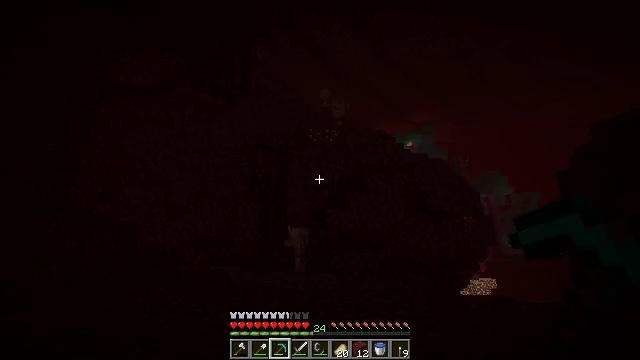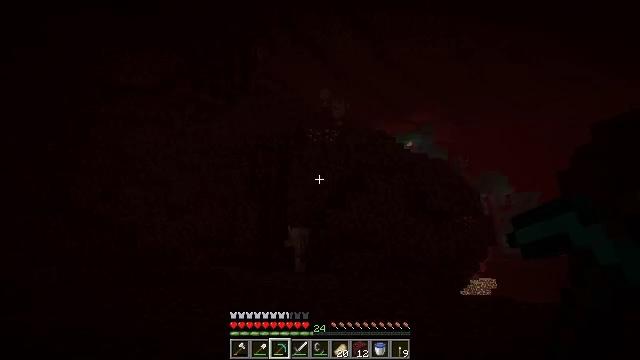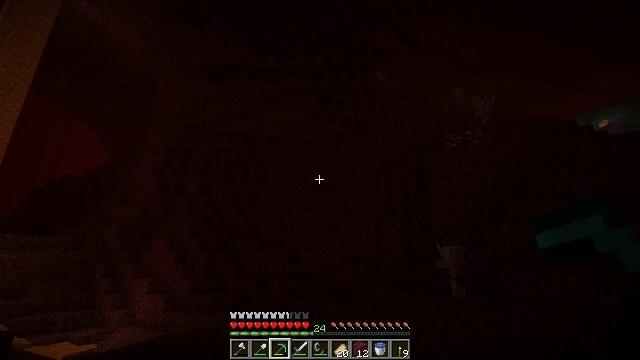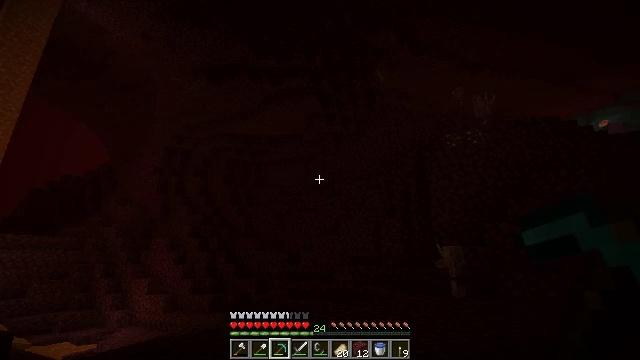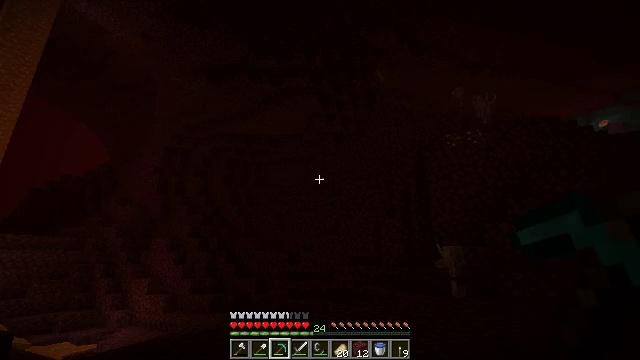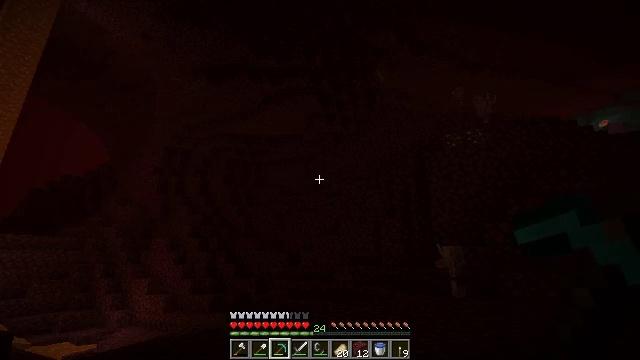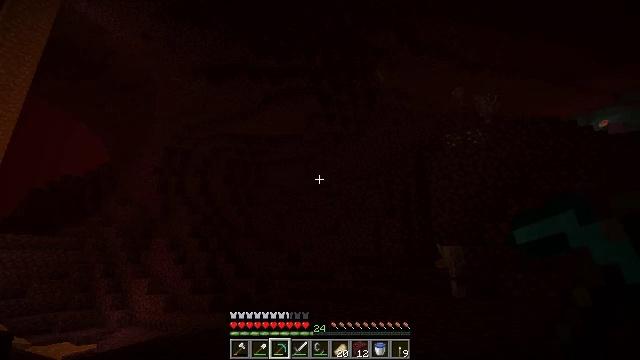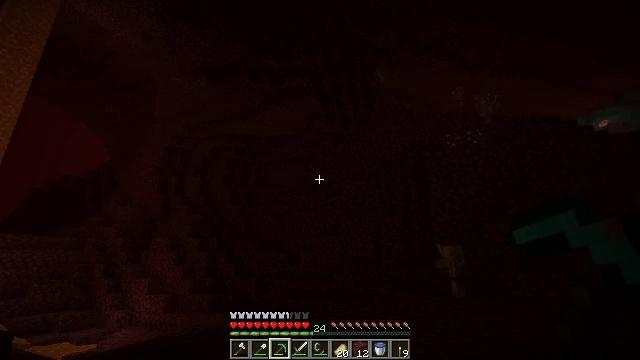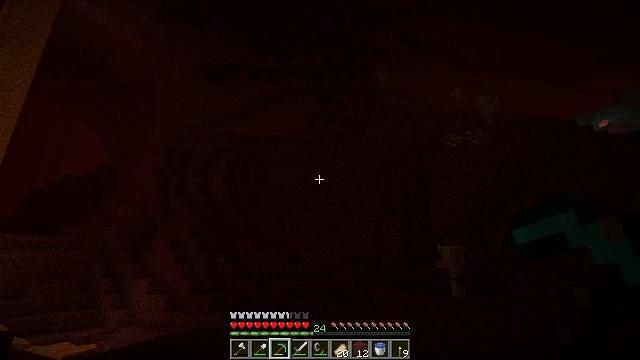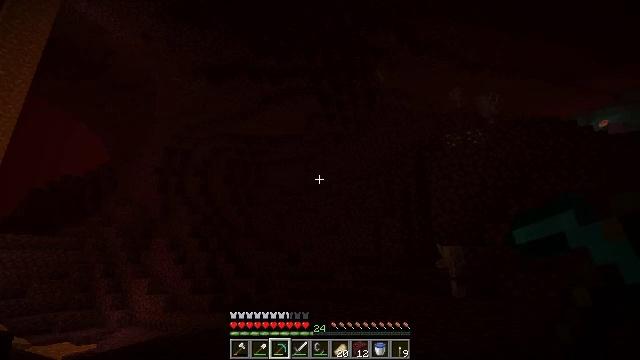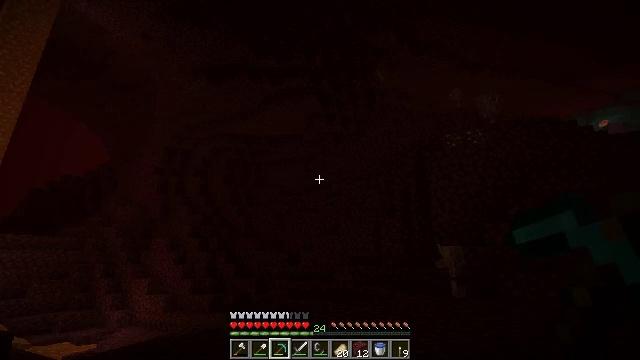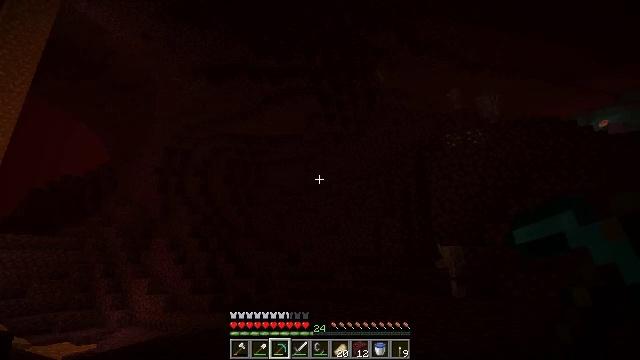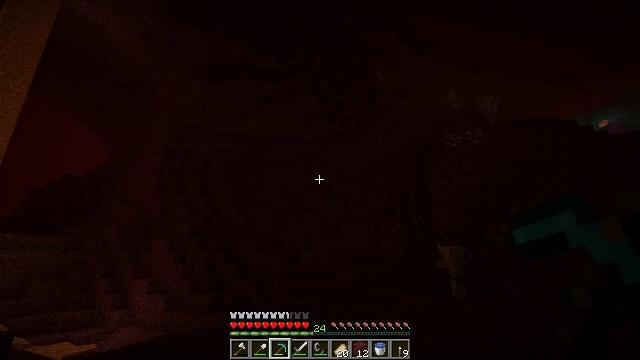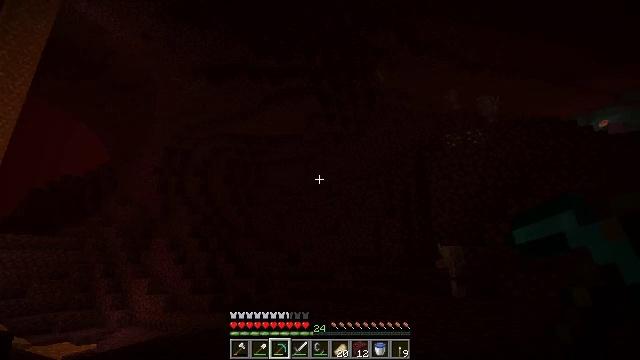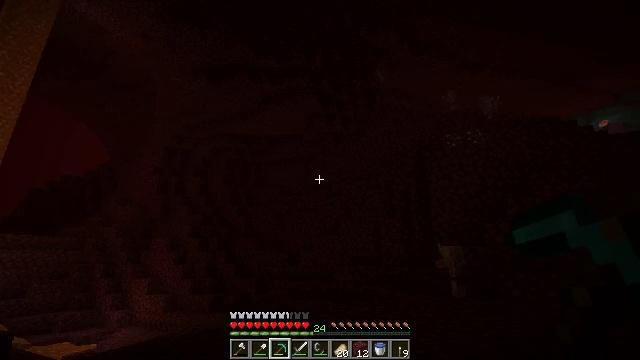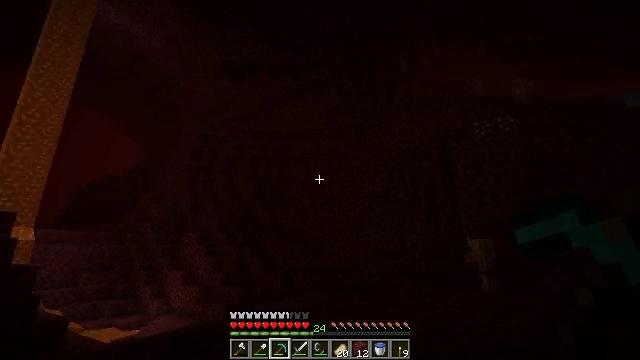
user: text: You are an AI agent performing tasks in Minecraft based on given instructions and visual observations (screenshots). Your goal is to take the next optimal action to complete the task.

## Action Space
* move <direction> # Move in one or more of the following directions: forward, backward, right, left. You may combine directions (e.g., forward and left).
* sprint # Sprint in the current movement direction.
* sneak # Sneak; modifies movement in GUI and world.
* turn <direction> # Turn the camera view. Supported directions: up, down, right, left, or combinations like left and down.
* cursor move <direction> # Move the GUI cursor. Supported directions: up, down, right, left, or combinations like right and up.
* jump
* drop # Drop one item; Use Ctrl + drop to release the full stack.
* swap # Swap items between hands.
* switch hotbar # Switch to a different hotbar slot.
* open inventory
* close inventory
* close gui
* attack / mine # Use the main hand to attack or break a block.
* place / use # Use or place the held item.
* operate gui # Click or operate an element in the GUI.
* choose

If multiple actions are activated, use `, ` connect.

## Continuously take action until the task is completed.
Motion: motion action
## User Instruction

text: Get stone stairs by crafting with stone.
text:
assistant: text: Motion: no_op
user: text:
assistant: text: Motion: turn left and up
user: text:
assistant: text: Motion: no_op
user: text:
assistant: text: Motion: no_op
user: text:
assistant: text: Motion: no_op
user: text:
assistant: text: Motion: no_op
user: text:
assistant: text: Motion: no_op
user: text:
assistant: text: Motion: no_op
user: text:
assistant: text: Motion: no_op
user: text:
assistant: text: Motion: no_op
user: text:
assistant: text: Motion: no_op
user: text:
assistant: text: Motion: no_op
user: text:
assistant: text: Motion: no_op
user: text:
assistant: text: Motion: no_op
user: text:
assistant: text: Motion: turn left and down
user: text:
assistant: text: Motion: turn left and down
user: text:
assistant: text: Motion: turn left
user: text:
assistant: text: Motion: turn left
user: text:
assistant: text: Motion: turn left and up
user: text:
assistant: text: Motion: turn left and up
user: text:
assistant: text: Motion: no_op
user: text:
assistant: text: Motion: no_op
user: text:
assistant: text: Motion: no_op
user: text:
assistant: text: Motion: no_op
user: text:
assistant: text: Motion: no_op
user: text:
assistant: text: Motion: turn right and up
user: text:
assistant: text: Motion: turn right and up
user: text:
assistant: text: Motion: turn right and up
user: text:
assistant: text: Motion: turn right and up
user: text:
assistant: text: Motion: turn right and up